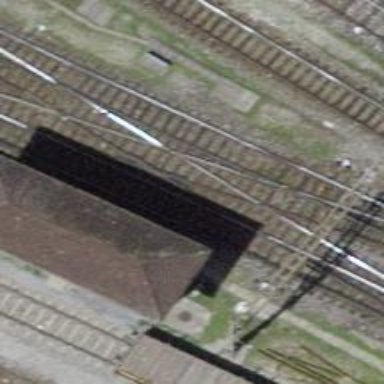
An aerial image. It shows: Railway crossing.